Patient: sex F, age 65
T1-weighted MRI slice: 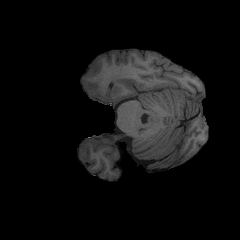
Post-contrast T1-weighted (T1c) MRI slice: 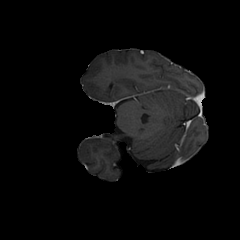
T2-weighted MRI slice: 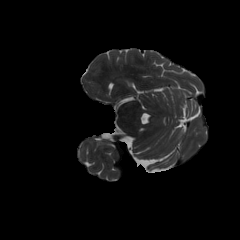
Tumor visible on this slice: no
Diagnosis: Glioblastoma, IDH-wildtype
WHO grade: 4